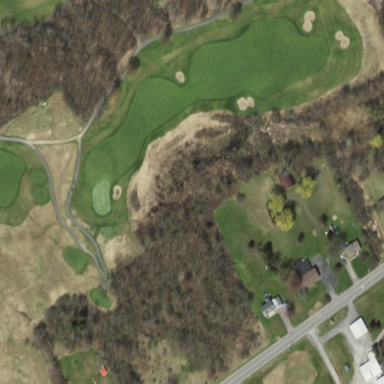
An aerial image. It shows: Grassy area designated as golf fairway.